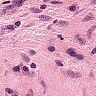
Metastatic tissue present: no